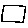
Label: square